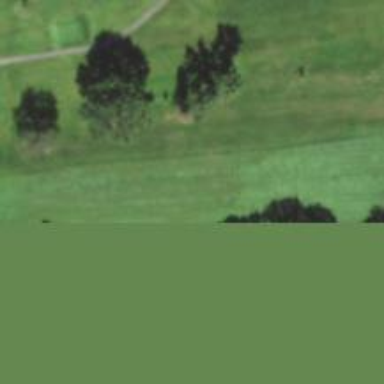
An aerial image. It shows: Grassy area designated as golf fairway.